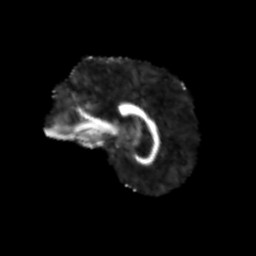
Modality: FA
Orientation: sagittal
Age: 62
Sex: male
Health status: ill
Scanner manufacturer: siemens
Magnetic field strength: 3 T
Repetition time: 8.7 s
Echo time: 0.11 s